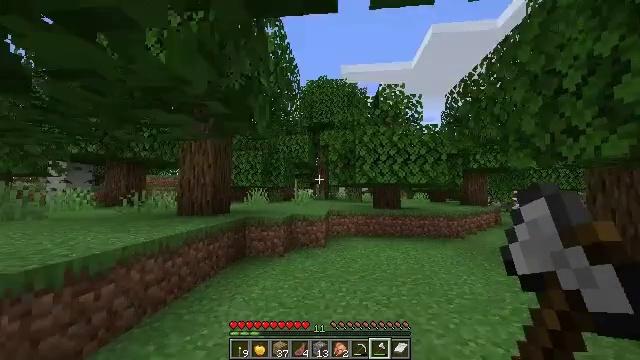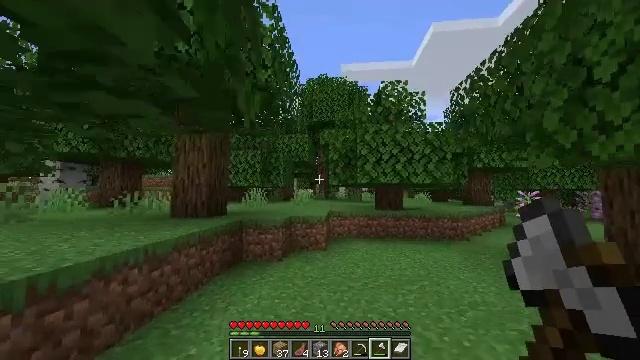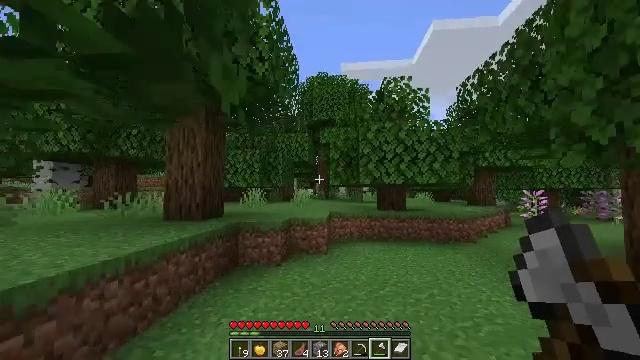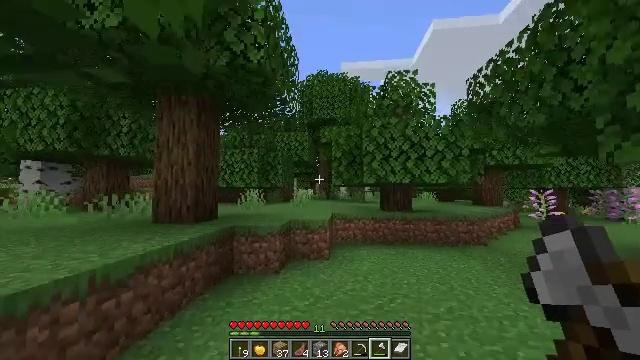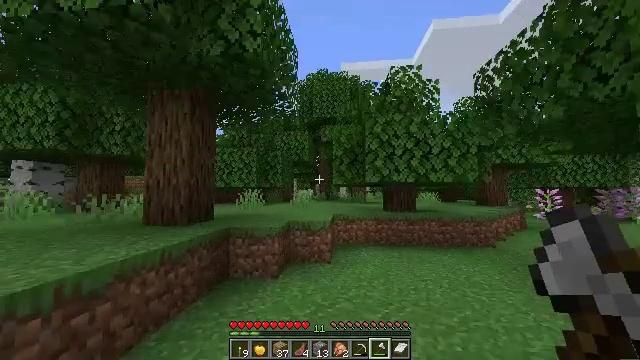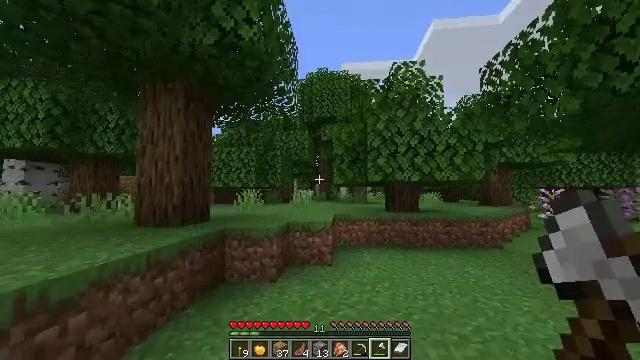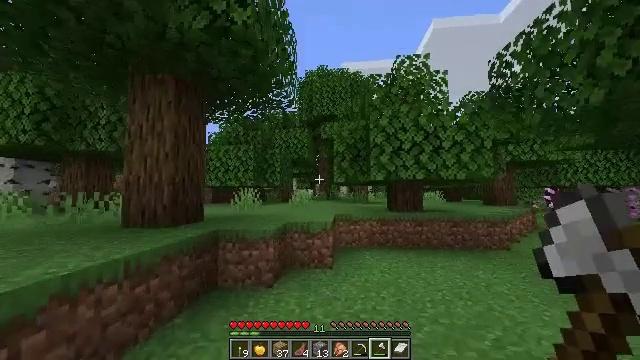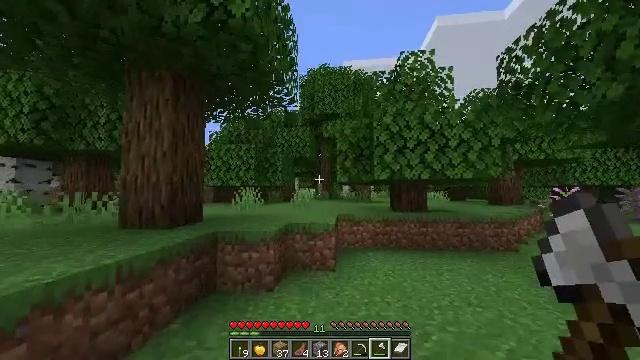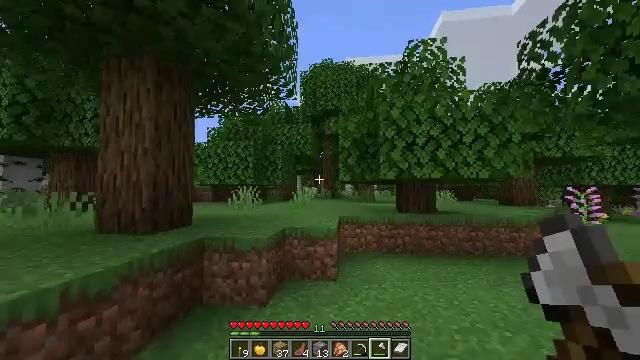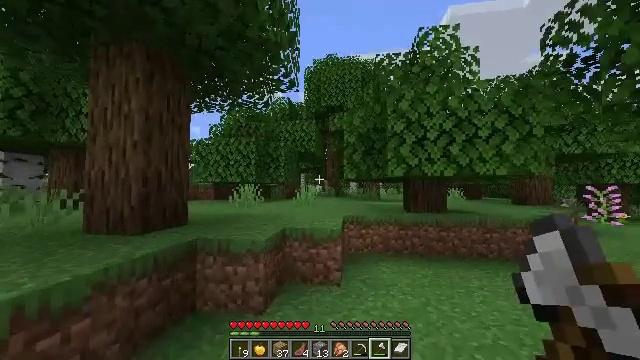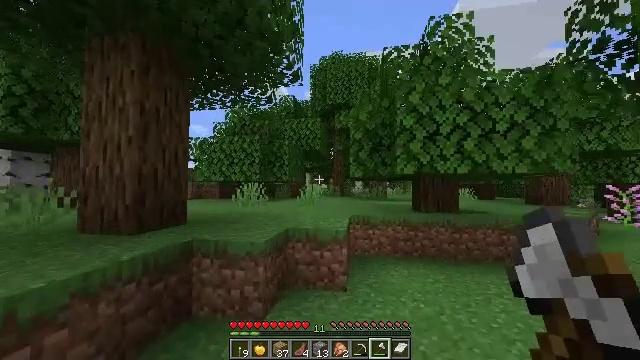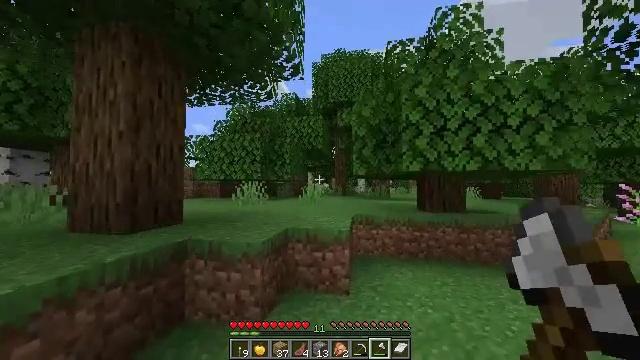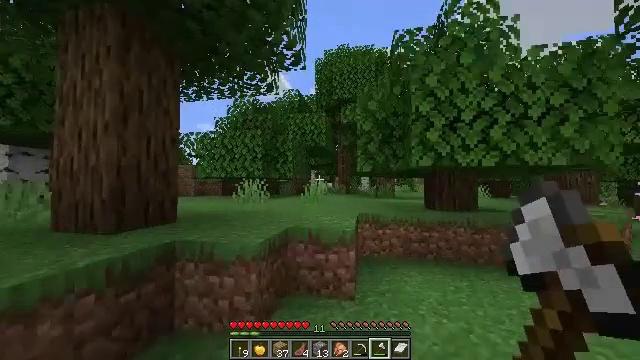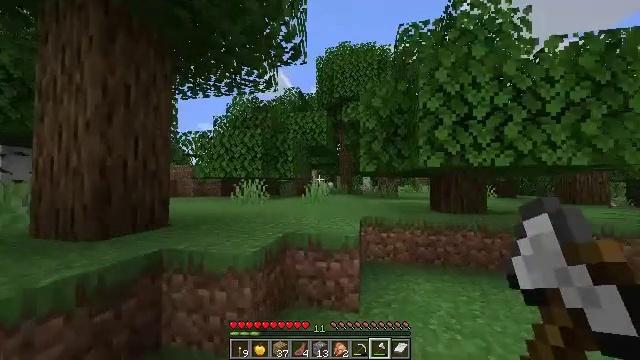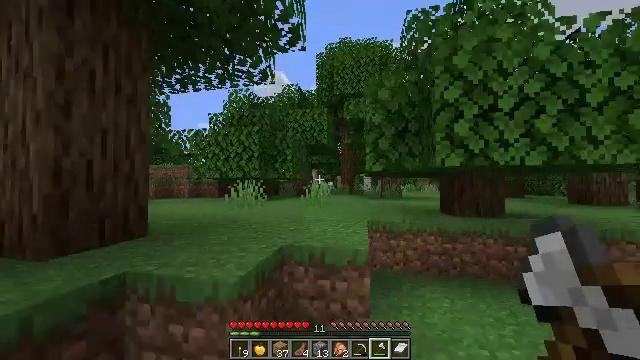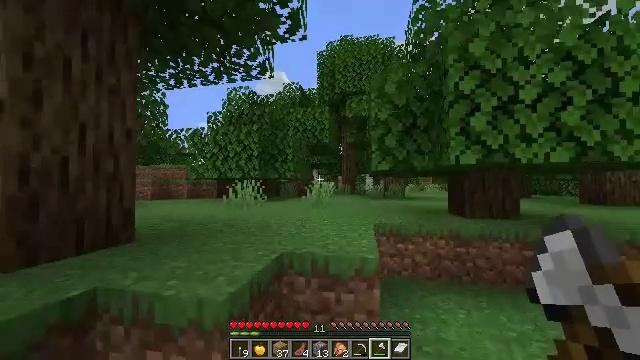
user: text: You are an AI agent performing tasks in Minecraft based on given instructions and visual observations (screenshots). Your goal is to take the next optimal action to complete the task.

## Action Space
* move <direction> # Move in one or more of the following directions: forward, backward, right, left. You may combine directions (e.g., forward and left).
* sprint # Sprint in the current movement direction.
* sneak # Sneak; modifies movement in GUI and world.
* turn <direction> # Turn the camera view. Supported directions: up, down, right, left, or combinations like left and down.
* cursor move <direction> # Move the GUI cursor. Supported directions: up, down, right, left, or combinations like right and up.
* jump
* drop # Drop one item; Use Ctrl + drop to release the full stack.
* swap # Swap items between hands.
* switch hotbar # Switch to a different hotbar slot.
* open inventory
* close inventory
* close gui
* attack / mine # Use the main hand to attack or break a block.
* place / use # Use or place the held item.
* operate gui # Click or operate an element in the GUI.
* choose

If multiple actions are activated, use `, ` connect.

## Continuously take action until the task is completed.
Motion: motion action
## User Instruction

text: Hunt animals.
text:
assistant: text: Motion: move forward
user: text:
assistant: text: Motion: move forward
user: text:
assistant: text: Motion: move forward
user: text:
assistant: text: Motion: move forward
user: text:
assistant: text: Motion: move forward
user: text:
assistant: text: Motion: move forward
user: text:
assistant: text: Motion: move forward
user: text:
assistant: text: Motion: move forward
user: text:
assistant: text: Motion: move forward, turn left
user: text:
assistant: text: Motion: move forward, turn left
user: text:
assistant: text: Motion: move forward
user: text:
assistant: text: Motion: move forward
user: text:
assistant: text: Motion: move forward
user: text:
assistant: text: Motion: move forward
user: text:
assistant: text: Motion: move forward
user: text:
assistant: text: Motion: move forward
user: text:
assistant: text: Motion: move forward
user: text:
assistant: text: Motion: move forward
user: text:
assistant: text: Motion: move forward
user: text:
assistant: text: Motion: move forward
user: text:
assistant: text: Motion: move forward
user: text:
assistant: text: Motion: move forward
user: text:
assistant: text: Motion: move forward
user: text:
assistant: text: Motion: move forward
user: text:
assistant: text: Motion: move forward
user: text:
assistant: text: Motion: move forward
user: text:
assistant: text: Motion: move forward
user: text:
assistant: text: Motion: move forward
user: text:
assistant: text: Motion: move forward
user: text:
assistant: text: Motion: move forward, jump